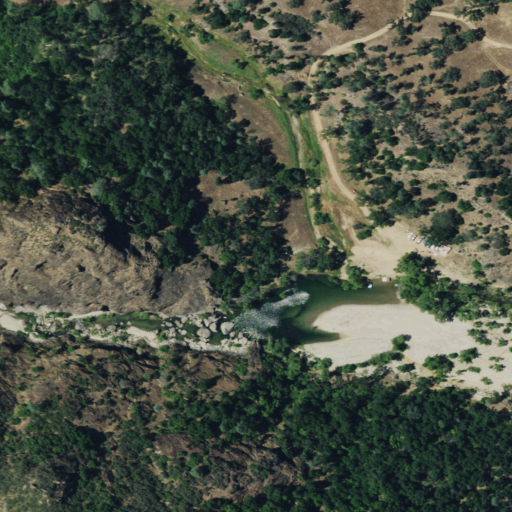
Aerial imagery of valley in California named The Shut-in containing shrub, evergreen forest, herbaceous wetlands, mixed forest, open water, and grassland